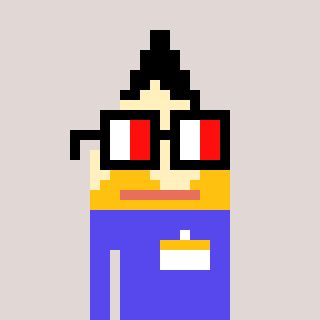
a pixel art character with square glasses with black frames and red eyes, a pencil-shaped head and a computerblue-colored body on a warm background